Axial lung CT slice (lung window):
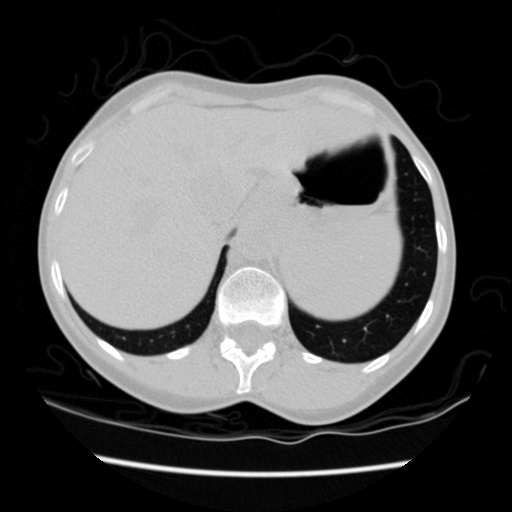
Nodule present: no